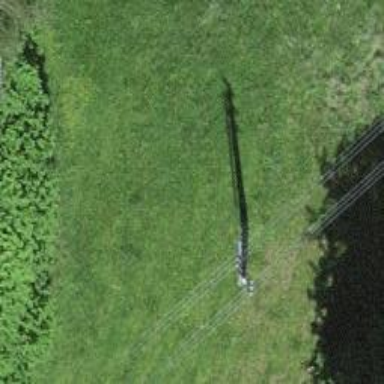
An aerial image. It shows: Power line is depicted.